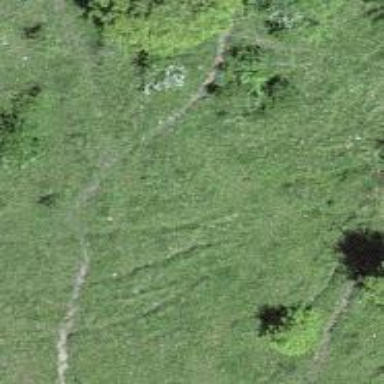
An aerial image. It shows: Path.